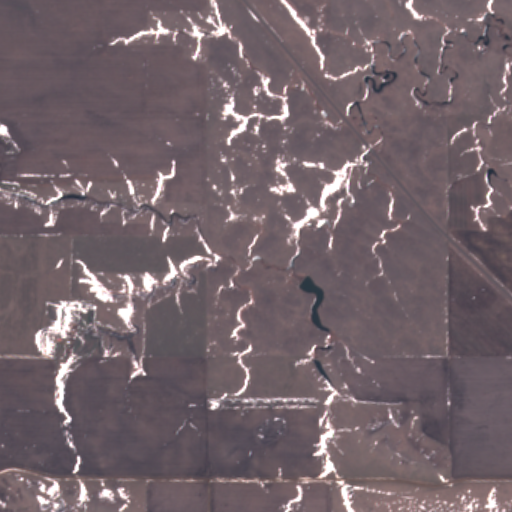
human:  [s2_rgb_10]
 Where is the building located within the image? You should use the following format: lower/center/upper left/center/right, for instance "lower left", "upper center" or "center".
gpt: The building is located in the lower left of the image.
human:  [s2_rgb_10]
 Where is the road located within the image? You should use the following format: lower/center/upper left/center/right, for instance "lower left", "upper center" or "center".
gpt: There is no road in the image.